Field crop: tomato
Growth stage: 2
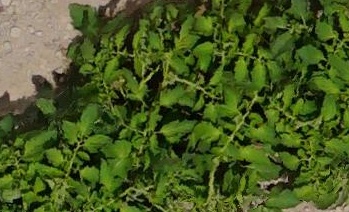
Species: tomato